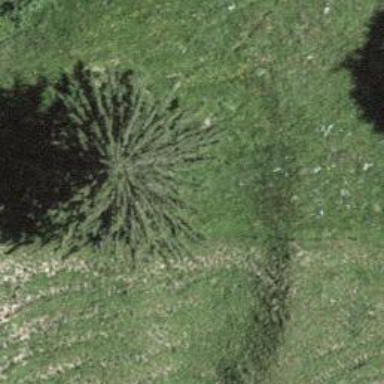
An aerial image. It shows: Beautiful tree in nature.